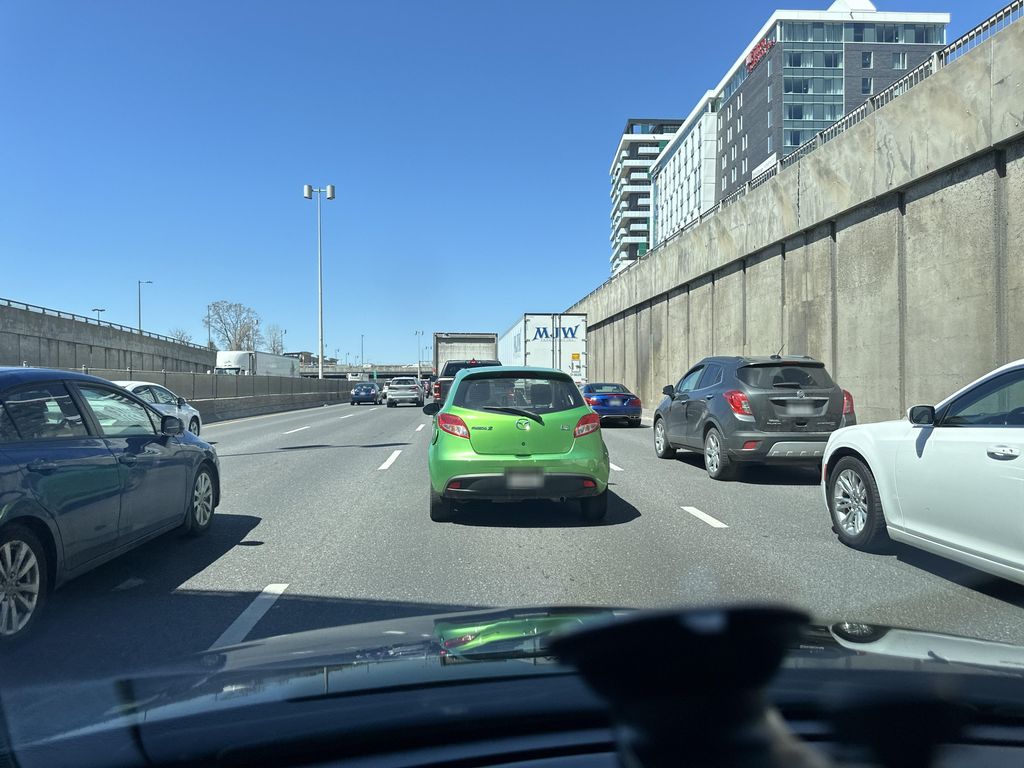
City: montreal